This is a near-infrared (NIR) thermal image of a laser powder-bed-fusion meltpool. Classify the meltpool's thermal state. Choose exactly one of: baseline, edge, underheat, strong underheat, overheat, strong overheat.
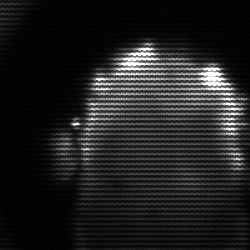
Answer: baseline